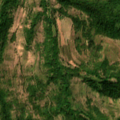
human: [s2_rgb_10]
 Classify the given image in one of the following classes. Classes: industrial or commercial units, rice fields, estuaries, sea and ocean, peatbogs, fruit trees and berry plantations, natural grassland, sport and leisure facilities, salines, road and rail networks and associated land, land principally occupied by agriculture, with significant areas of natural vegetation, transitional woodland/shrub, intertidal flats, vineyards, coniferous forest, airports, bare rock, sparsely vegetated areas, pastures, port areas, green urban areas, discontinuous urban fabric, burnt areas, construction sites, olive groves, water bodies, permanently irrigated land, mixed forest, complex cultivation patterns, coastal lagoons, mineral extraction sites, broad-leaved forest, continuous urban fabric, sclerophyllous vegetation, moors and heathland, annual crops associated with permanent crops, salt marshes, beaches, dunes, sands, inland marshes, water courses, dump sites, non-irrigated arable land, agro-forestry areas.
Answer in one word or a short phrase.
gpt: pastures, broad-leaved forest, transitional woodland/shrub